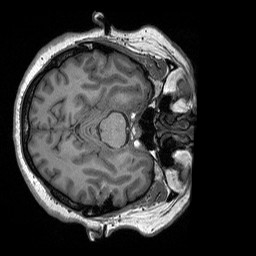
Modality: T1w
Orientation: axial
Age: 53
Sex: female
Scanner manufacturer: siemens
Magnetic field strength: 3 T
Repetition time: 2.4 s
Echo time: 0.00226 s